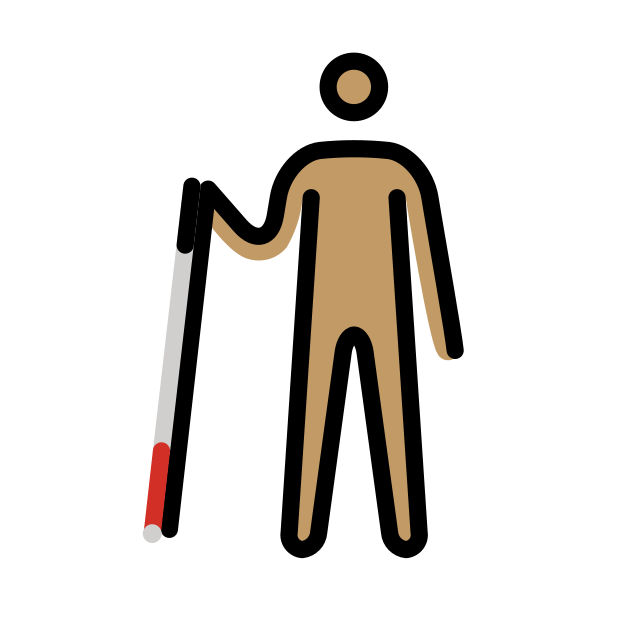
person with white cane: medium skin tone